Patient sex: F
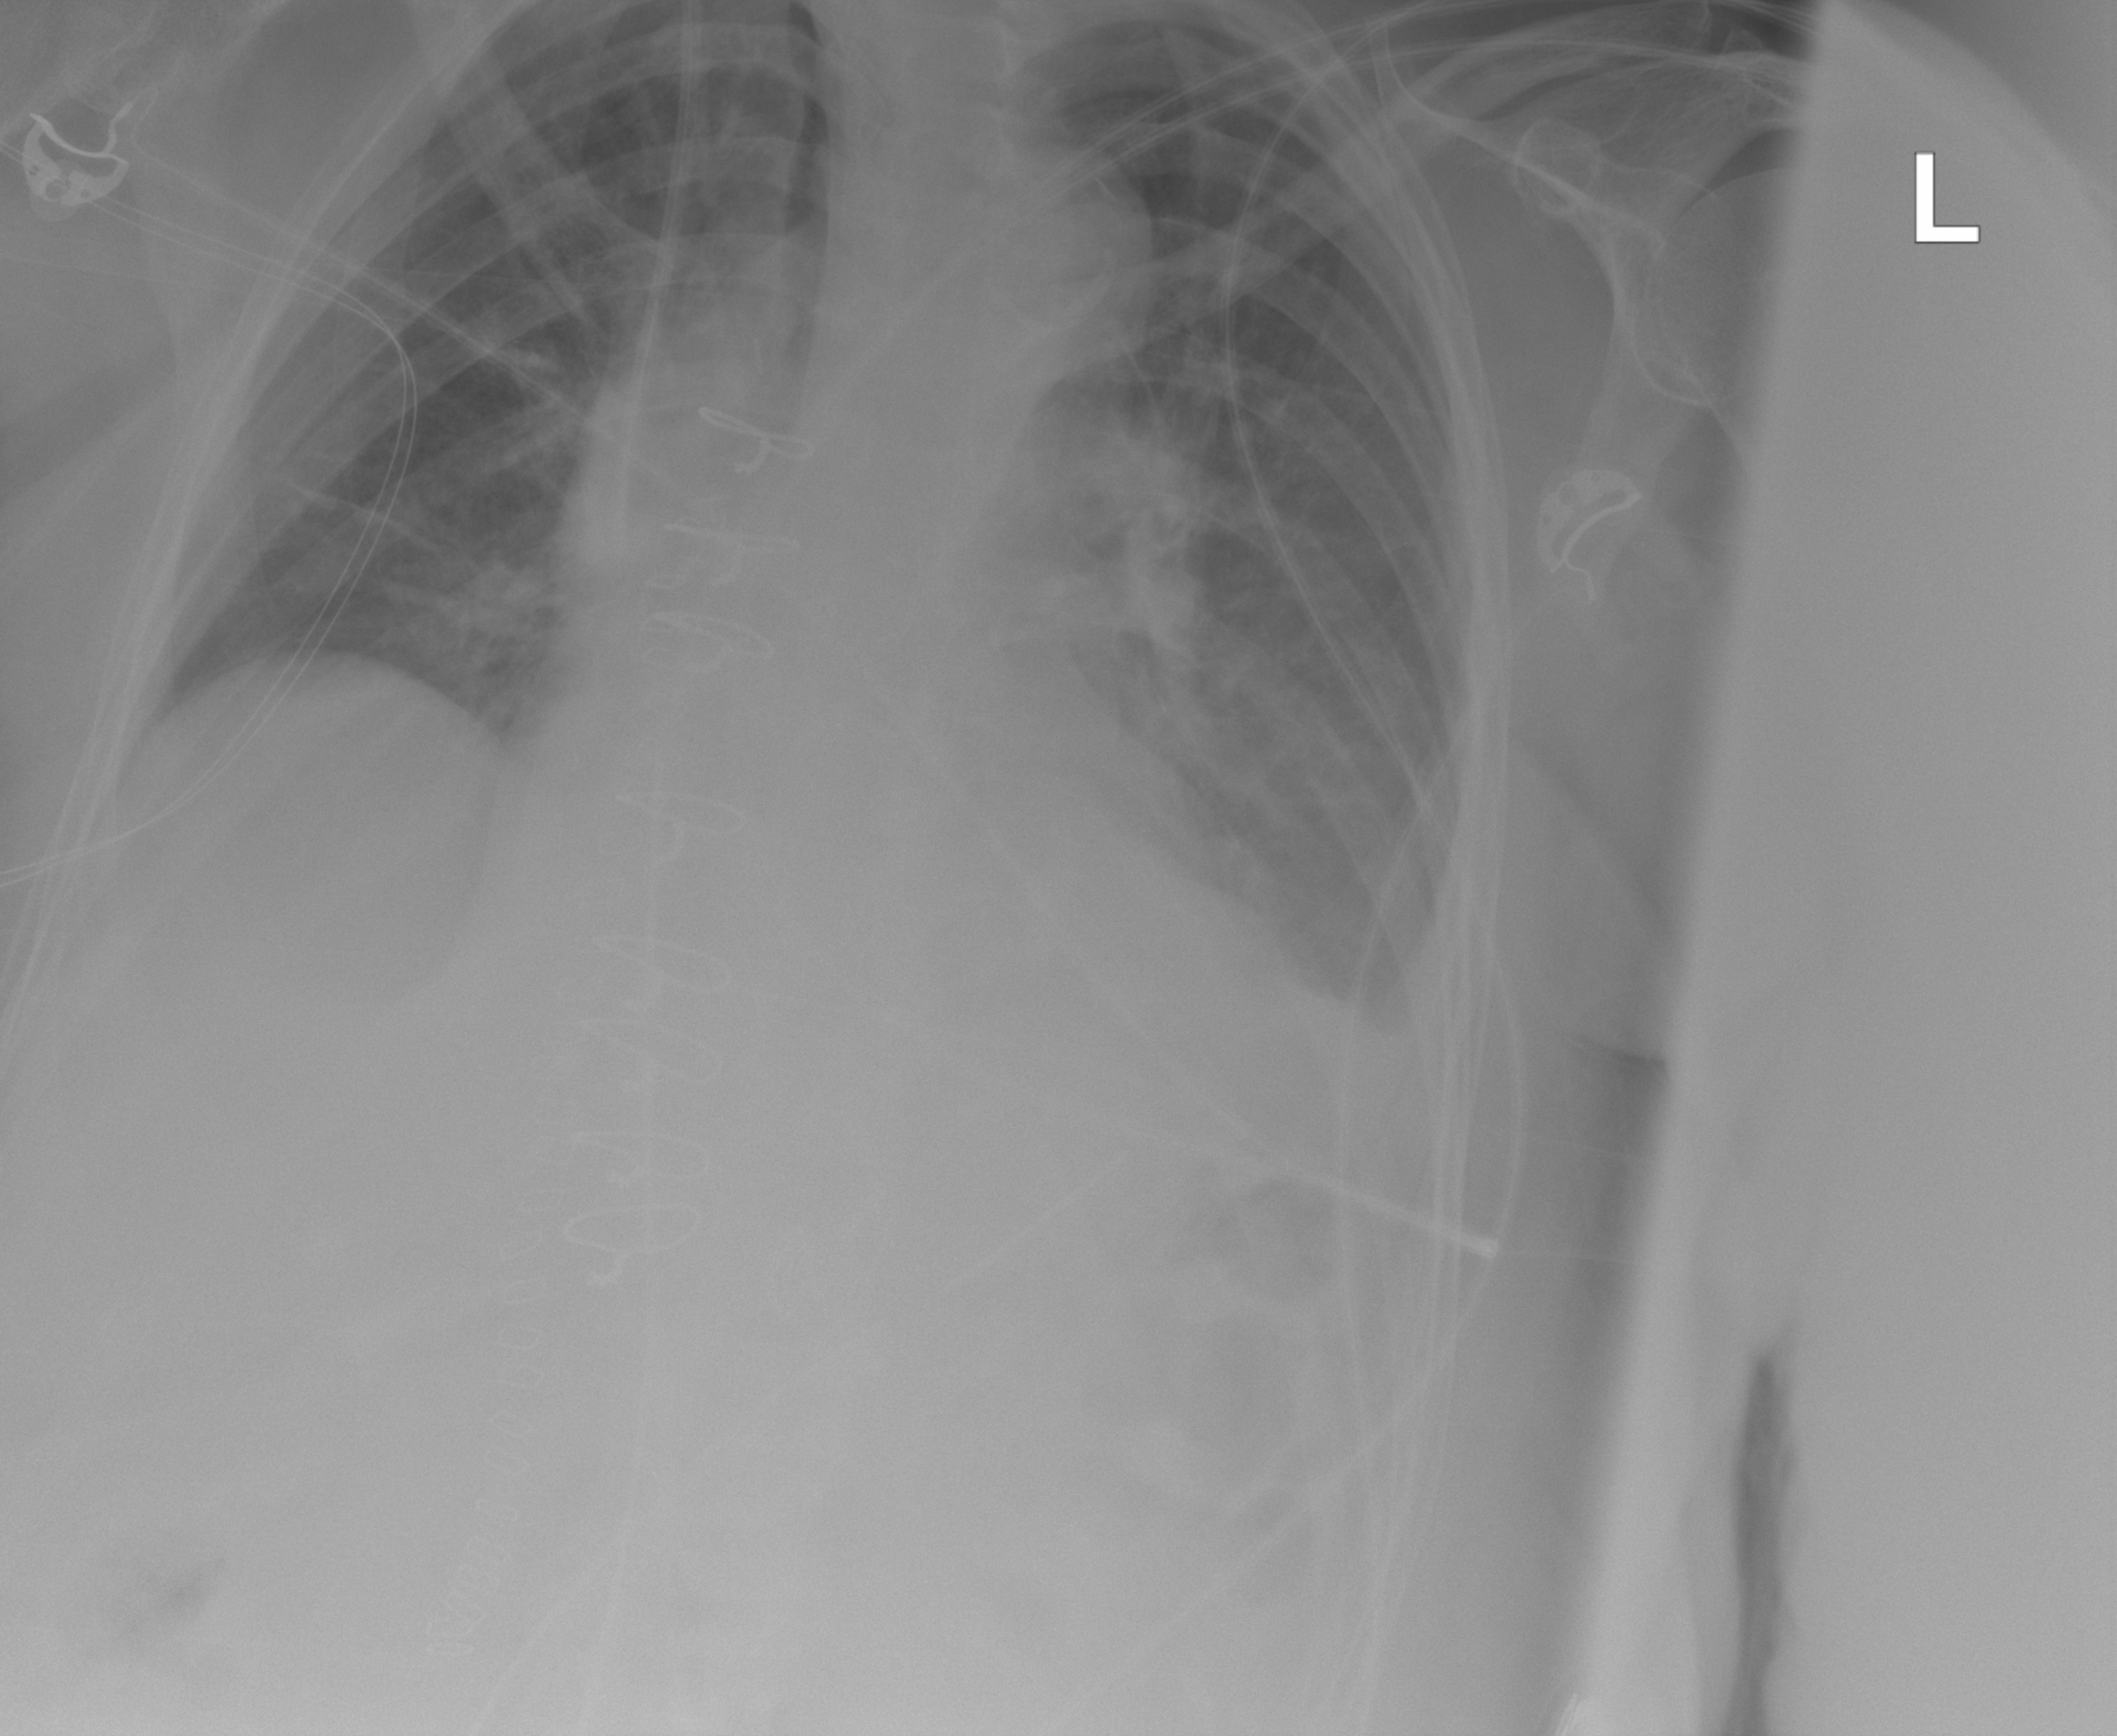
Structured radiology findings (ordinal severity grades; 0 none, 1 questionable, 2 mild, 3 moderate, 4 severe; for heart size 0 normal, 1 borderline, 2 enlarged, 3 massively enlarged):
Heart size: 0
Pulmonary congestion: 0
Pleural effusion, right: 0
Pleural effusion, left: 2
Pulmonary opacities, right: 0
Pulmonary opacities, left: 0
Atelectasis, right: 2
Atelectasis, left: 2